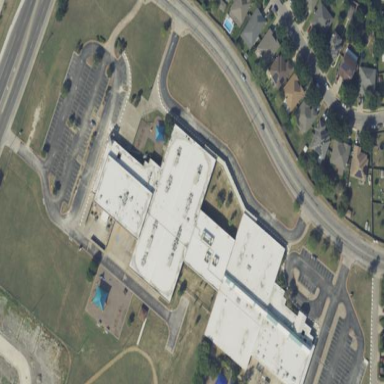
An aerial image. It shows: School.